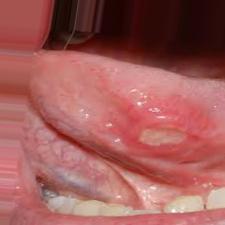
Condition: Mouth Ulcer